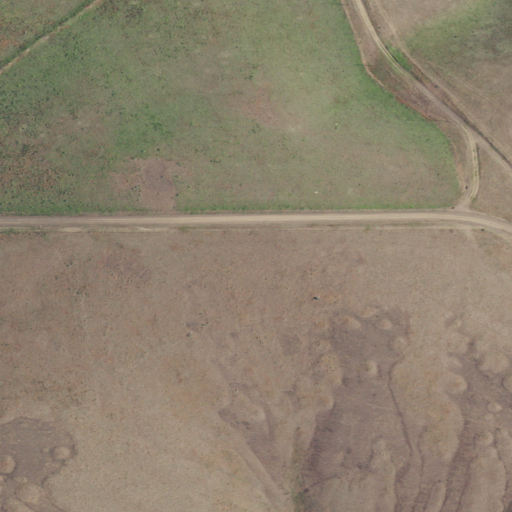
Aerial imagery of mountain in Oregon named Rood Hill containing grassland and shrub